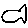
Label: fish